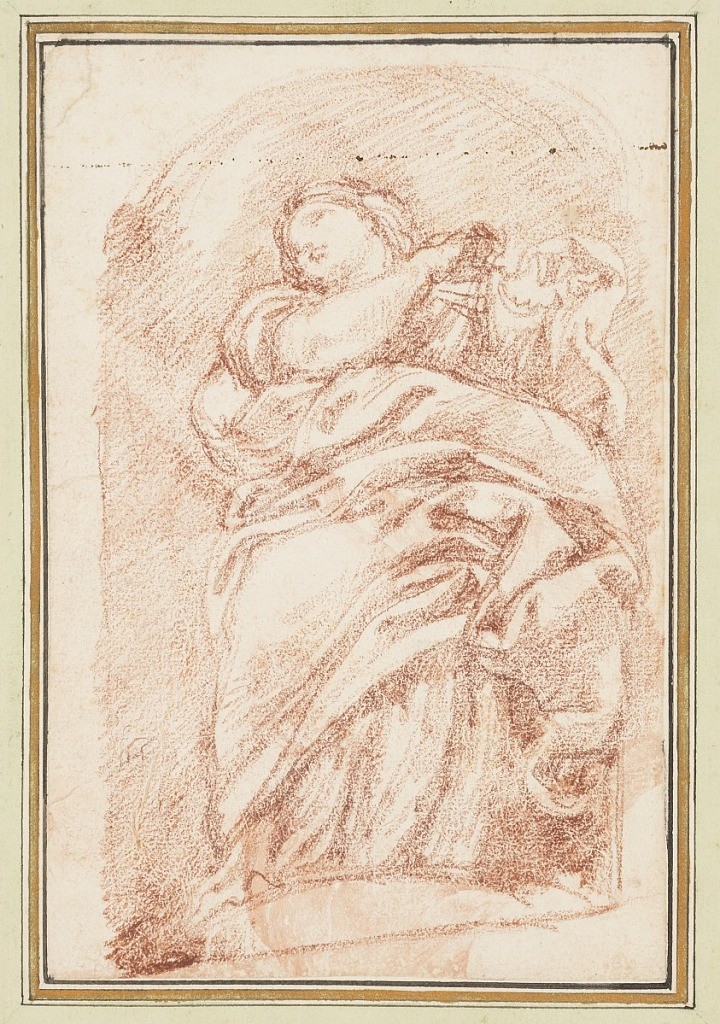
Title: Seated female figure in niche
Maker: Jean-Robert Ango, French, active in Rome 1759 –1770, d. 1773
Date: ca. 1759–70
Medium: Red chalk on paper
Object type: Drawing
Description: Seated female figure in a niche. She looks up to her right and her right arm is crossed over her body.